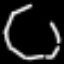
Label: octagon